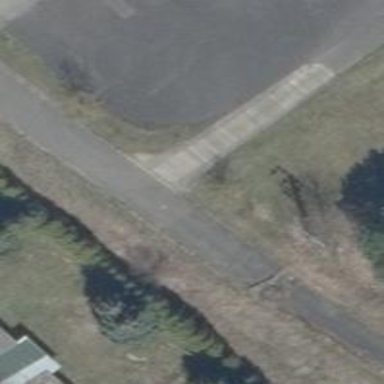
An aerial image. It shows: Alley classified as service road.